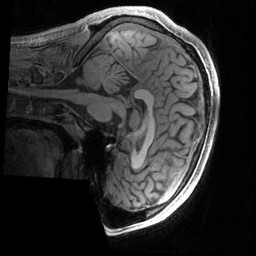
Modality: T1w
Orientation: sagittal
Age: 19
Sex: male
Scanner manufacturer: siemens
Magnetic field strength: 3 T
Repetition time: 2.4 s
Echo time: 0.00231 s